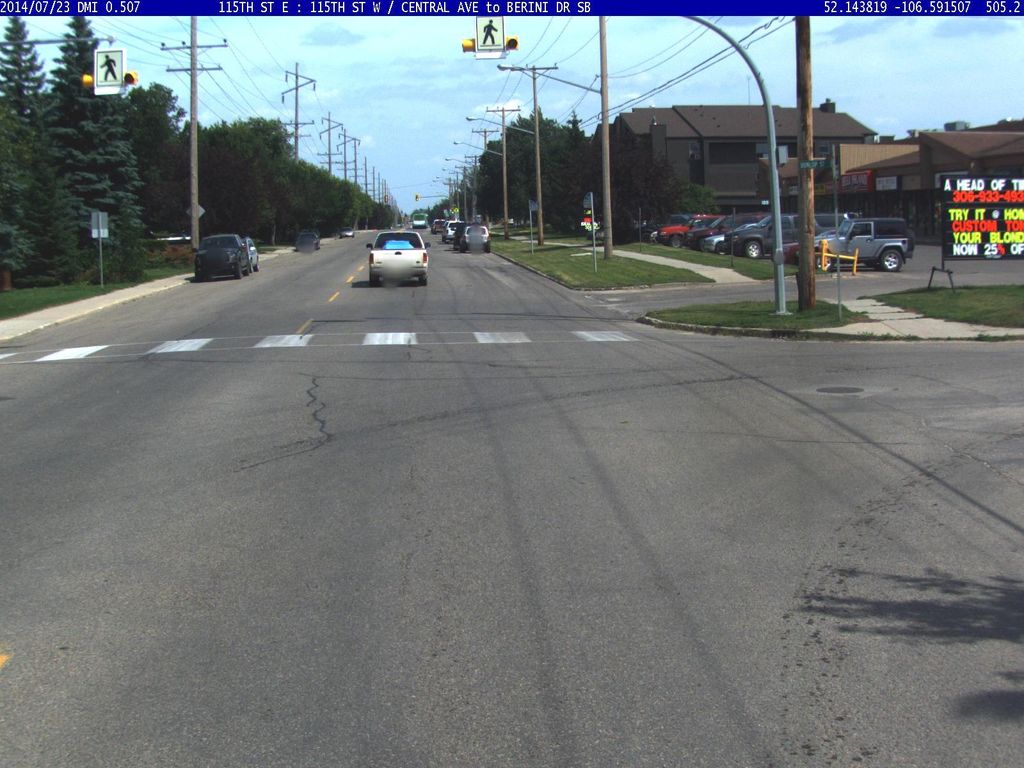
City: saskatoon